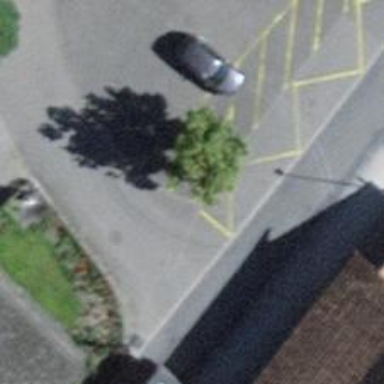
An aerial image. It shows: Post box.